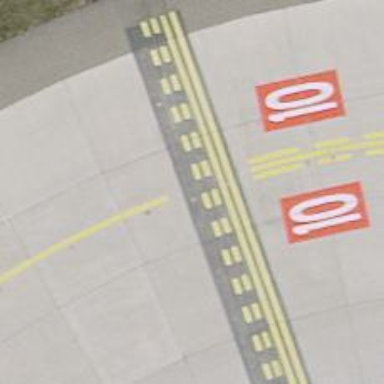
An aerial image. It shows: Runway holding position.